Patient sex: M
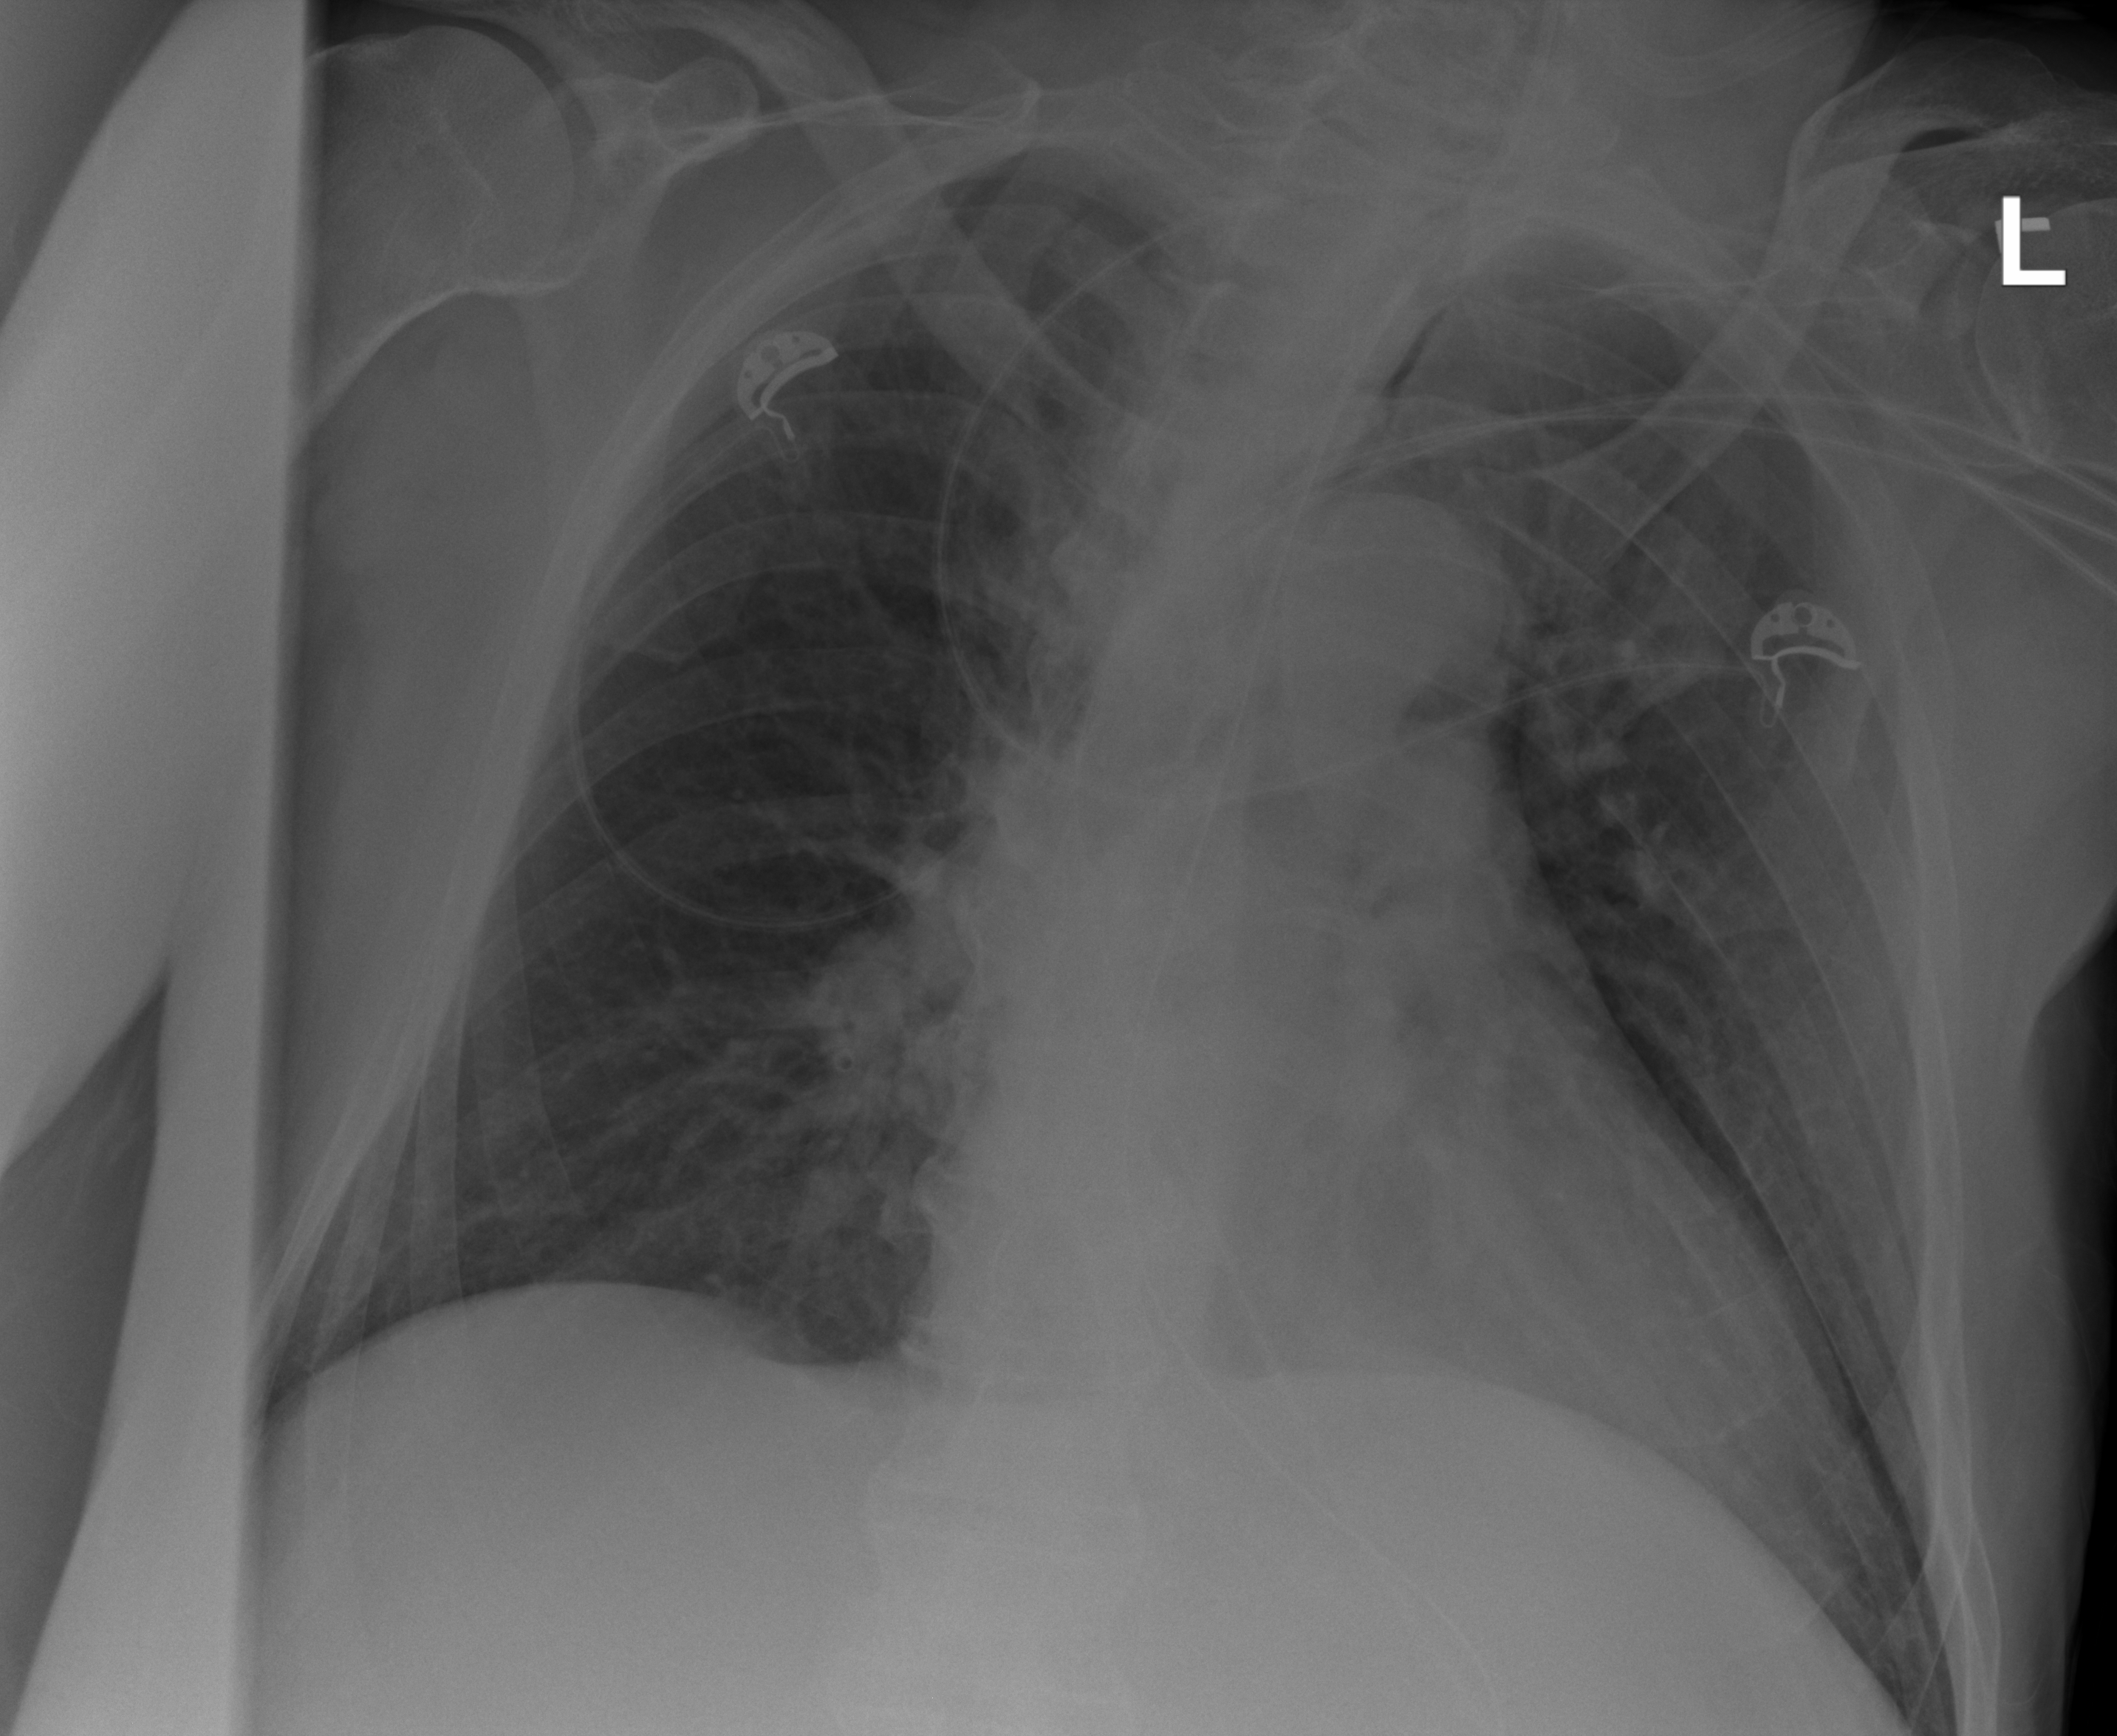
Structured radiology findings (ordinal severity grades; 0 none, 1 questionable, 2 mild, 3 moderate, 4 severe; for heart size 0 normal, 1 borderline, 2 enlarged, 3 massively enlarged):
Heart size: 0
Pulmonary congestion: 2
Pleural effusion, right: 0
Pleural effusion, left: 0
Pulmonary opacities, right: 2
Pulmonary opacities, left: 0
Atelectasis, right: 2
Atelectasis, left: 1